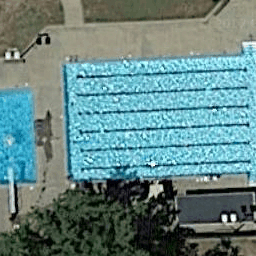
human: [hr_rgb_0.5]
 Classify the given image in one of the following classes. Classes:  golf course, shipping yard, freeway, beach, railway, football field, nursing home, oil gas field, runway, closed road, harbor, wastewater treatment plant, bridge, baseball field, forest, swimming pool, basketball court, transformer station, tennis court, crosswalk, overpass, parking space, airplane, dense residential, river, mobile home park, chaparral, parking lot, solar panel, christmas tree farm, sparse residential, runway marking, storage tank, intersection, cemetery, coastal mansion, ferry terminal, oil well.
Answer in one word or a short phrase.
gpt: swimming pool